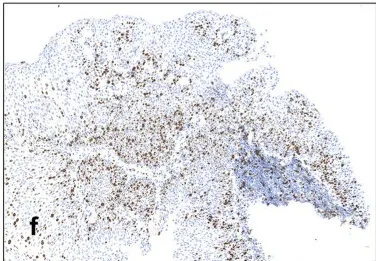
Immunochemistry stained by Ki-67, in which the Ki-67 positive proliferating cells are more than half of the epithelial layer.
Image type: pathology (immunostaining)